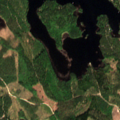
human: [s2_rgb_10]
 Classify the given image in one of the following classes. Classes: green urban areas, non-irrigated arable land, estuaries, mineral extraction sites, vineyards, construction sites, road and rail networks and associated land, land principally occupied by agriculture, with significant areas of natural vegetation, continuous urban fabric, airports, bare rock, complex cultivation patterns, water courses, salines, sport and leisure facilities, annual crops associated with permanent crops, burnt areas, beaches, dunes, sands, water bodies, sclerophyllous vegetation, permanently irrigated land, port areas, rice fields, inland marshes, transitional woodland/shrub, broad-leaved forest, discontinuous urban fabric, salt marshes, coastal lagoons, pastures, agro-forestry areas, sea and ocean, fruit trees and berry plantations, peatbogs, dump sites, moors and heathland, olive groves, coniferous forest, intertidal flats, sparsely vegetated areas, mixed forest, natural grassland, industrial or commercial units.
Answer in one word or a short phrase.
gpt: land principally occupied by agriculture, with significant areas of natural vegetation, coniferous forest, mixed forest, water bodies